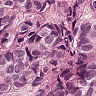
Metastatic tissue present: yes